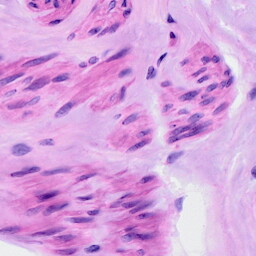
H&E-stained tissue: Ovarian